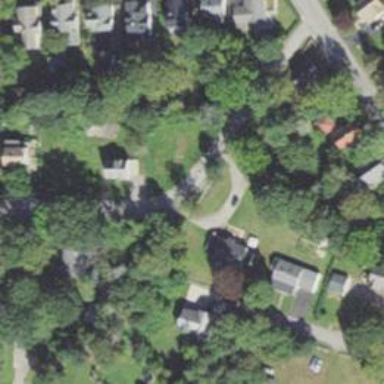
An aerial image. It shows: Residential driveway.